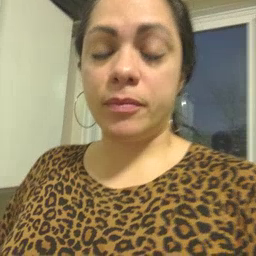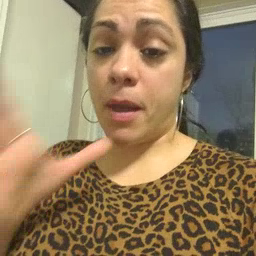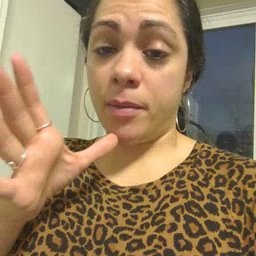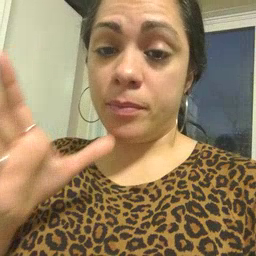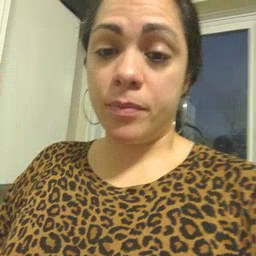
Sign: mom